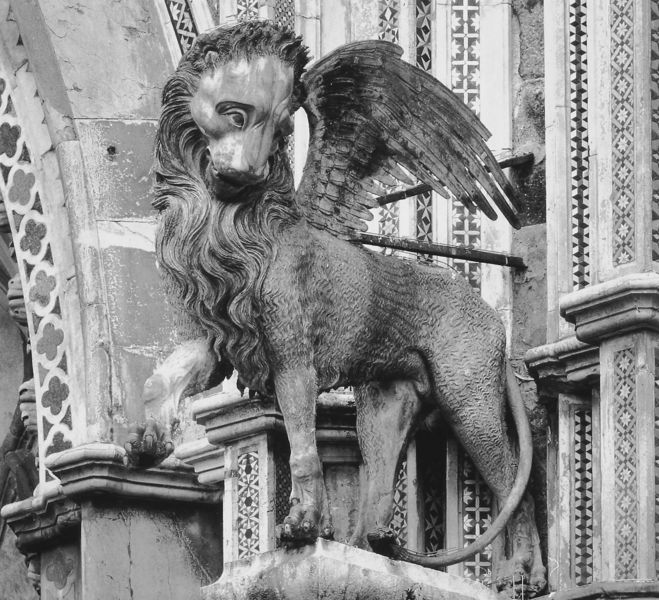
Titel: Orvieto, Dom, Fassadenschmuck
Künstler: Lorenzo Maitani
Standort: Orvieto, Dom (EU - I - Umbrien)
Schlagwörter: flügel, gesicht, sockel, kirche, gotik, locken, renaissance, skulptur, schwanz, plastik, fotografie, schwarz-weiß, mosaik, portal, löwe, markus, maurisch, pranke, heiliger markus